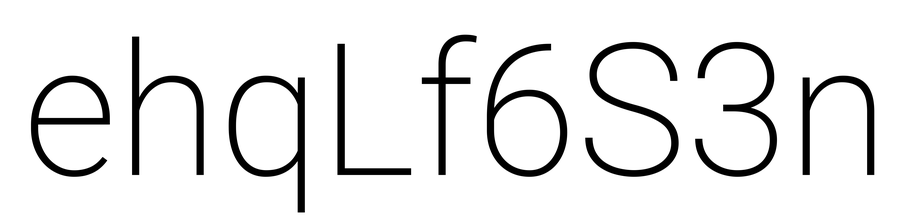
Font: Roboto_ExtraLight